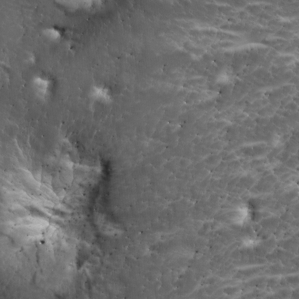
Label: non_frost